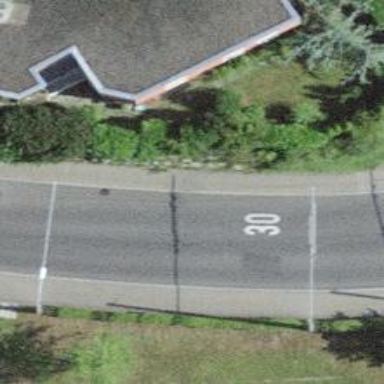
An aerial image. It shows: Residential road with trolley wires.